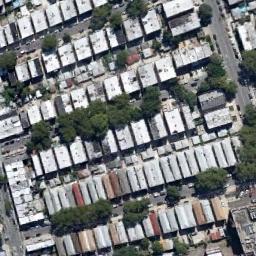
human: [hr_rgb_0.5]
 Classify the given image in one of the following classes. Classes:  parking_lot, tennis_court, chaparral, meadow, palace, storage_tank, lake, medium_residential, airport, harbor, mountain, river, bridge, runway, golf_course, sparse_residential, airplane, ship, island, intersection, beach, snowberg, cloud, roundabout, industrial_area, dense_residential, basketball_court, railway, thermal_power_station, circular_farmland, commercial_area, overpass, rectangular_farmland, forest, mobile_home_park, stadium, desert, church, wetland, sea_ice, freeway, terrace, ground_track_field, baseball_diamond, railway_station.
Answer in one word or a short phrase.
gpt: dense_residential